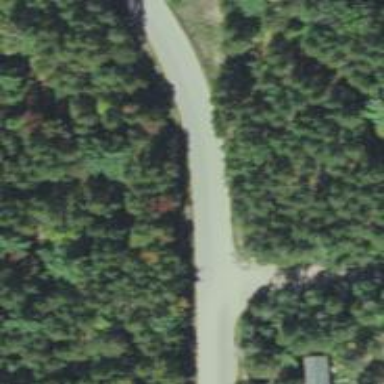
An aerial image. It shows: Unclassified road.